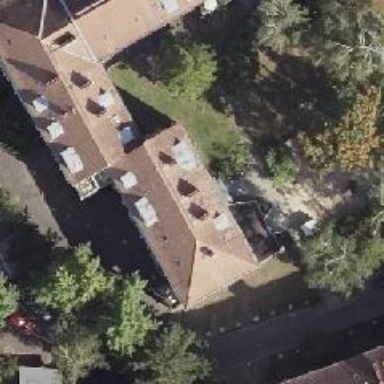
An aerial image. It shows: Kindergarten.